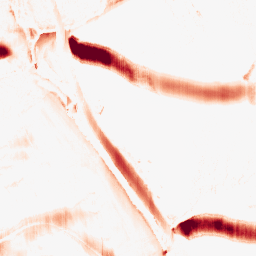
Category: morphological
Decomposition family: morphological_ellipse
Decomposition parameters: operation: opening
width: 30
height: 5
Upsampling method: quintic
Upsampling parameters: scale: 8
Upsampling scale: 8